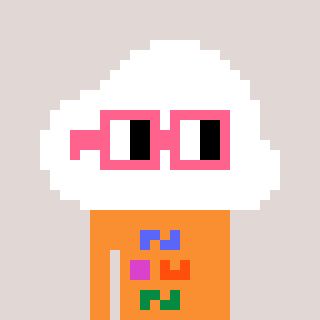
a pixel art character with square pink glasses, a cloud-shaped head and a orange-colored body on a warm background